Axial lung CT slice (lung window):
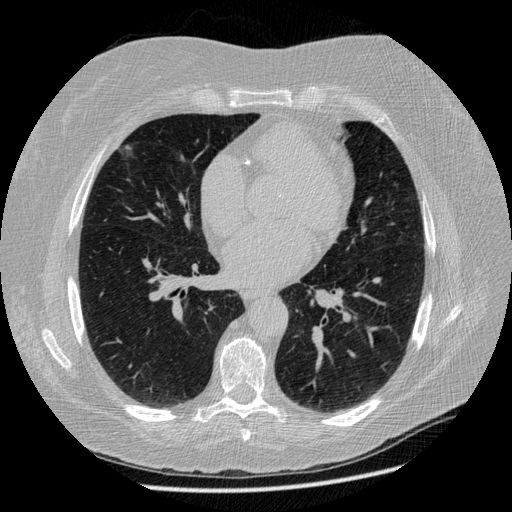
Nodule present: no